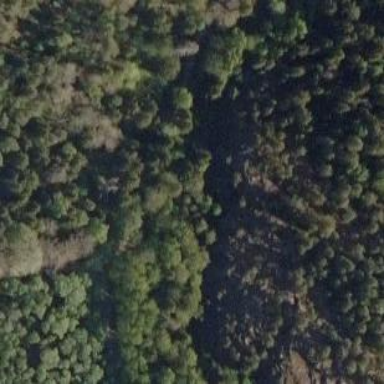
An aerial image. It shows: Natural cliff.